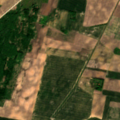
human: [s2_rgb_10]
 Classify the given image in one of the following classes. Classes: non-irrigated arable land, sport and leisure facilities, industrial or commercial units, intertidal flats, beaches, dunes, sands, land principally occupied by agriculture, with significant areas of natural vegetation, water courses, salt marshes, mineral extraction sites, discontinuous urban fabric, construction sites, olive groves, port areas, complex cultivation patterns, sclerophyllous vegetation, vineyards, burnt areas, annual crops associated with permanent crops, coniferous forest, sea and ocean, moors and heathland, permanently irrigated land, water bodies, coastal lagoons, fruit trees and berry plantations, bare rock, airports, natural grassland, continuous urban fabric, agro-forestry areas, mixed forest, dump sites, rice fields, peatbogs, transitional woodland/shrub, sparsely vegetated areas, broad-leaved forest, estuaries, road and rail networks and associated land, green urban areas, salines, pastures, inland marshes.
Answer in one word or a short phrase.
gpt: non-irrigated arable land, land principally occupied by agriculture, with significant areas of natural vegetation